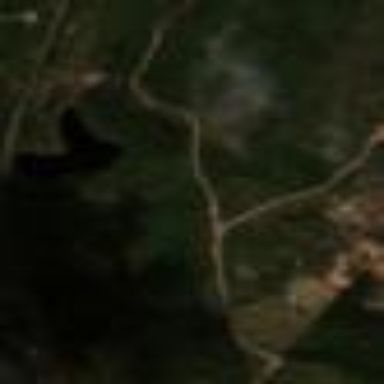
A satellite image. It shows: Forest area.